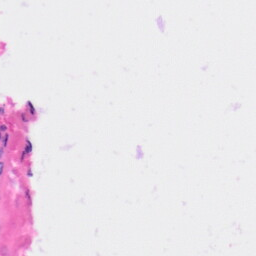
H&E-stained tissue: Kidney